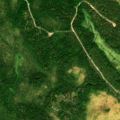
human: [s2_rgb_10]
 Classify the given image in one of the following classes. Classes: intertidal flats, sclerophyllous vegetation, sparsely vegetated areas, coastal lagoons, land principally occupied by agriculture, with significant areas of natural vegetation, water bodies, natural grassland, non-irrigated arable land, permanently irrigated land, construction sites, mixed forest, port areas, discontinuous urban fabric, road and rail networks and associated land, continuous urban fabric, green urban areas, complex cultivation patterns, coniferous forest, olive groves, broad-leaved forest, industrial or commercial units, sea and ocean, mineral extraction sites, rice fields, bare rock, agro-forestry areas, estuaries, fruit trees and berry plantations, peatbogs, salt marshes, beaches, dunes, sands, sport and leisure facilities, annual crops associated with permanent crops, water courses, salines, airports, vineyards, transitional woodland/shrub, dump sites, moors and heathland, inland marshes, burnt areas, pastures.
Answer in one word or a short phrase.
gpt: coniferous forest, transitional woodland/shrub, peatbogs